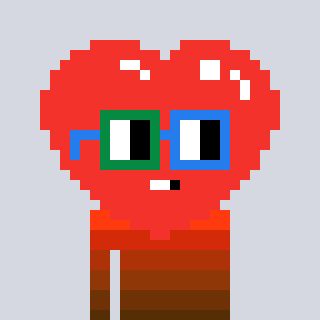
a pixel art character with square green and blue glasses, a heart-shaped head and a redpinkish-colored body on a cool background